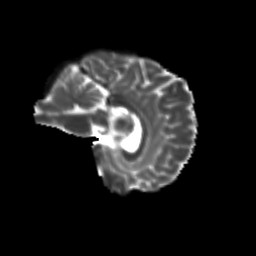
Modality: T2w
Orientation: sagittal
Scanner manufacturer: siemens
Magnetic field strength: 3 T
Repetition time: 9.2 s
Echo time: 0.084 s